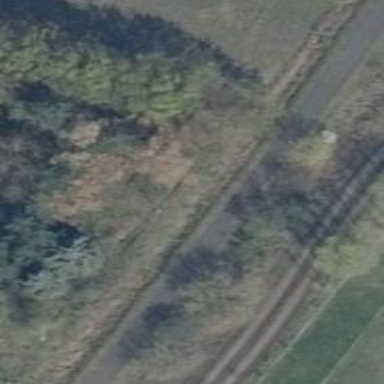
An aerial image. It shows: Asphalt path parallel to abandoned railway.